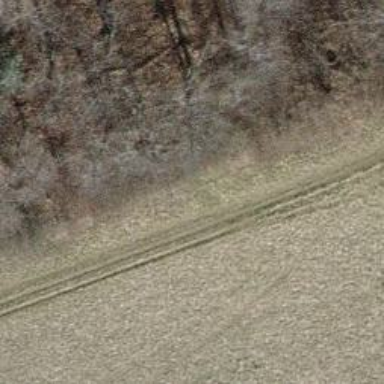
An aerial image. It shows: Path.